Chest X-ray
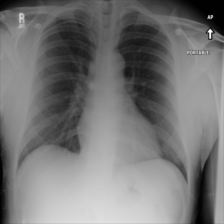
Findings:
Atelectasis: negative
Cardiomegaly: negative
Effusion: negative
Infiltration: negative
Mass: negative
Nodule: negative
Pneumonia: negative
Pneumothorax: negative
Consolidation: negative
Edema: negative
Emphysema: negative
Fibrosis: negative
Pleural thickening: negative
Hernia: negative